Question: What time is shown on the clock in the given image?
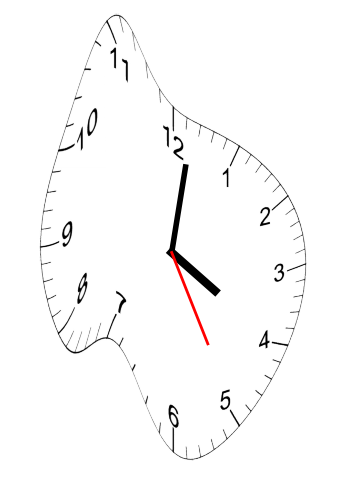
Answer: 04:01:25